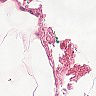
Metastatic tissue present: no